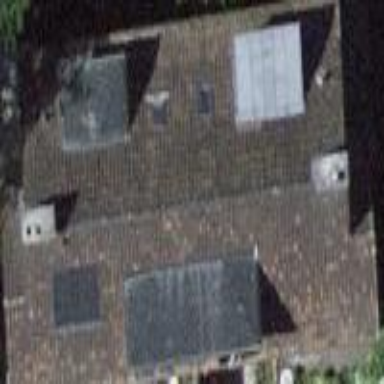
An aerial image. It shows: Terrace building with gabled roof.